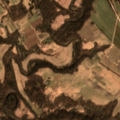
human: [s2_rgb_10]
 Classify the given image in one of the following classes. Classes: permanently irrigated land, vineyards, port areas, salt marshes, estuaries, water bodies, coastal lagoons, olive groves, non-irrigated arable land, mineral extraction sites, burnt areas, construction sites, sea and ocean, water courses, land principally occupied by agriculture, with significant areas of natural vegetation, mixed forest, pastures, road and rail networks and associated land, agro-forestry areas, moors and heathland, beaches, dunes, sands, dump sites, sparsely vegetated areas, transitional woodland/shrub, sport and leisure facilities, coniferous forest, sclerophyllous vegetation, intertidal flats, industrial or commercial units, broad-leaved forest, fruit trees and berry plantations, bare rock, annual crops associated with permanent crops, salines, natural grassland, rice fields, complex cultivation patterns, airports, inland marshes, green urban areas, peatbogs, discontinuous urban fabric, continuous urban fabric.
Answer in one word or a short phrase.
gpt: non-irrigated arable land, complex cultivation patterns, land principally occupied by agriculture, with significant areas of natural vegetation, broad-leaved forest, mixed forest